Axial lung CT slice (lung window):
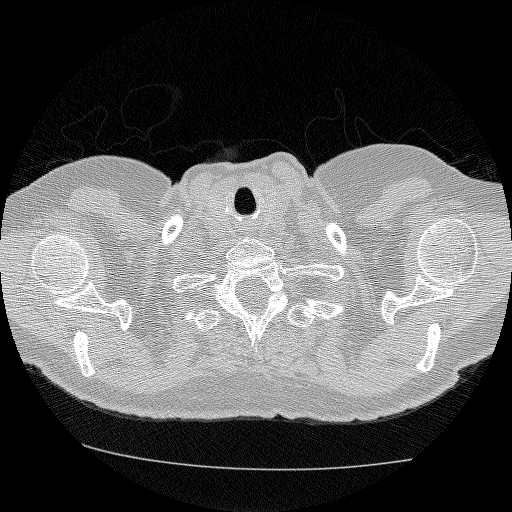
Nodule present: no